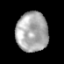
Tissue: prostate
Cell type: T cells
Senescence score: 0.7852
Nuclear area (px): 1240
Mean DAPI intensity: 168.801